Question: I'm working on a CMS type project using ajax. My problem occurs with the notify.js javascript library located here <URL>.
With my local copy I realized that I can create confirm buttons sleekly designed without using Javascript's built in 'alert()' or 'confirm()' methods and make it look like this:
.
Seeing that the source code provided no way to explicitly add callbacks from outside the library I modified it to my will, where the "callback" parameter is my custom parameter
I.E.
'''
//confirmation notification
Notification.prototype.confirm = function (style, position, title, text, callback) {
var icon = "fa fa-adjust";
if (style == "error") {
icon = "fa fa-exclamation";
} else if (style == "warning") {
icon = "fa fa-warning";
} else if (style == "success") {
icon = "fa fa-check";
} else if (style == "info") {
icon = "fa fa-question";
} else {
icon = "fa fa-adjust";
}
$.notify({
title: title,
text : text + '<div class="clearfix"></div><br><a id="yesConfirmBtn" class="btn btn-sm btn-default yes">Yes</a><a id="noConfirmBtn" class="btn btn-sm btn-danger no">No</a>',
image: "<i class='" + icon + "'></i>"
}, {
style : 'metro',
className : style,
globalPosition: position,
showAnimation : "show",
showDuration : 0,
hideDuration : 0,
autoHide : false,
clickToHide : false
});
//listen for click events from this style
$(document).on('click', '.notifyjs-metro-base .no', function () {
// turn off event listener on yes click
$(document).off("click", '.notifyjs-metro-base .yes');
//programmatically trigger propogating hide event
$(this).trigger('notify-hide');
});
var yesClick = function () {
//callback when user clicks
callback();
// callback is assigned empty closure because on
// the next confirm request this callback and
// the new one will be called
callback = function(){
};
//hide notification
$(this).trigger('notify-hide');
};
$(document).on('click', '.notifyjs-metro-base .yes', yesClick);
}
'''
In the click listeners my problem occurs the 'yesClick' listener mainly as it continue to add the callbacks one on top the other so each time a callback is created and triggered the old one is triggered then the rest till the newest callback.
To by pass this problem I made the callback point to a empty anonymous function so when the old one's are executed it wouldn't do anything but this way still doesn't solve my problem as the callbacks will still be in memory.
The callback passed in performs an Ajax request to delete a row in the database.
This is what the callback looks like
'''
var self = this;
// triggers notify.js confirmDelete() method passing in the
// body, title, and callback
this.notif.confirmDelete("Are you sure?", "Delete this Item?", function () {
// creates a notification to show user their
// transaction is being processed
self.notif.info("Deleting");
// callback for if the ajax request was successful
var successCB = function (text) {
if (text.indexOf("true") !== -1) {
self.notif.success("Item has been deleted", "Successfully Deleted");
var form = new Validate(),
table = new Table();
form.resetForm();
table.removeRow(data.id);
} else {
self.notif.error("Could not be deleted...");
}
// callback if ajax request failed
}, failCB = function () {
// this key word refer's to a method called
//Success which is the same as successCB as they
//are placed in the same object literal
this.Success("false");
};
self.ajaxRequest(successCB, failCB, data);
});
'''
'self.ajaxRequest' looks like this (this is a custom ajax library I made if it seems strange)
'''
var self = this;
var dataToProcess = data || {};
// basic set up for ajax request
Ajaxify({
host : self.hostName + "Backend/manage/" + self.processFile,
data : [dataToProcess],
responseType: "text",
method : "POST",
execute : true,// executes request right away
Success : successCallback,
Failure : failureCallback
});
'''
What am I doing wrong?
How can I solve this?
What is the cause of it?
(Note: if any further info is needed let me know)
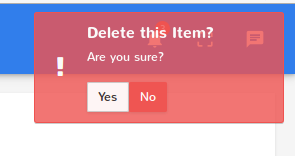
Answer: You need to remove click events with off, because you're adding global click with on
'''
function noClick() {
//programmatically trigger propogating hide event
$(this).trigger('notify-hide');
removeEvents();
}
function removeEvents() {
$(document).off('click', '.notifyjs-metro-base .no', noClick);
$(document).off('click', '.notifyjs-metro-base .yes', yesClick);
}
$(document).on('click', '.notifyjs-metro-base .no', no);
function yesClick () {
//callback when user clicks
callback();
//hide notification
$(this).trigger('notify-hide');
removeEvents();
};
$(document).on('click', '.notifyjs-metro-base .yes', yesClick);
'''